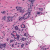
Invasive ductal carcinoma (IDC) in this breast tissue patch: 0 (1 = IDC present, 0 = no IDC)